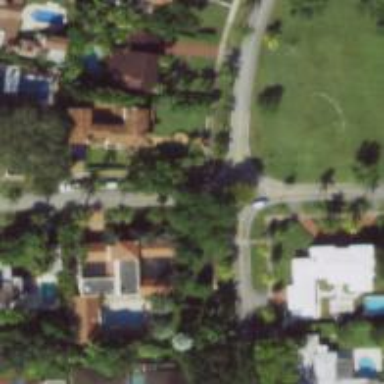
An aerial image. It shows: Asphalt road in residential area leading to roundabout.